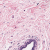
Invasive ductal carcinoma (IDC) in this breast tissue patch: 0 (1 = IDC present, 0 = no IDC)